Question: Could not download and install iOS 7.0 Simulator. Failed to mount file:///Users//Library/Caches/com.apple.dt.Xcode/Downloads/Xcode.SDK.iPhoneSimulator.7.0-7.0.dmg at file:///var/folders/p0/94d17pz545l9w47byr0z2gzcr14jm4/T/attached-image-0f91fbf058f8f65f6ddbe8e8e28dbeaa6b366f89/: image not recognized
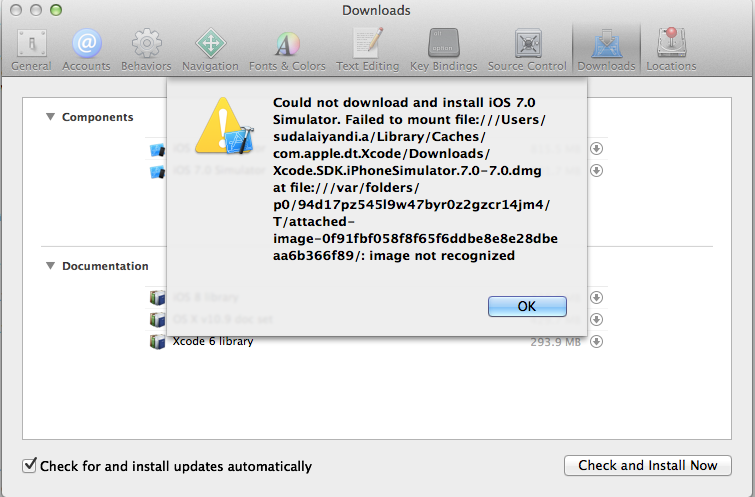
Answer: It looks like perhaps your download got corrupted. I suggest you delete ~/Library/Caches/com.apple.dt.Xcode and retry.